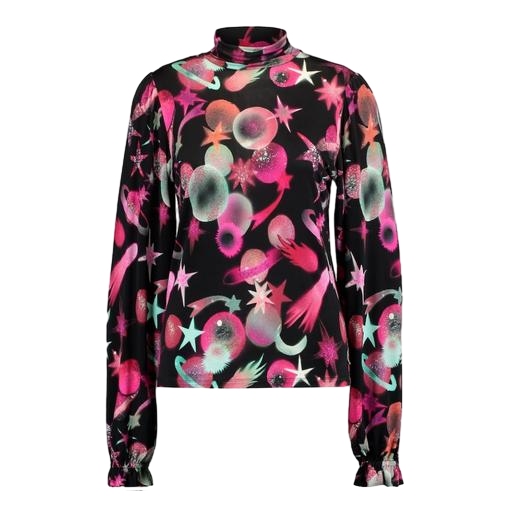
multicolor moon blouse, black petite printed mock-neck top only macy, multicolor sheer longsleeved shirt, white background